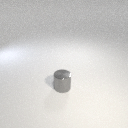
small gray metal cylinder